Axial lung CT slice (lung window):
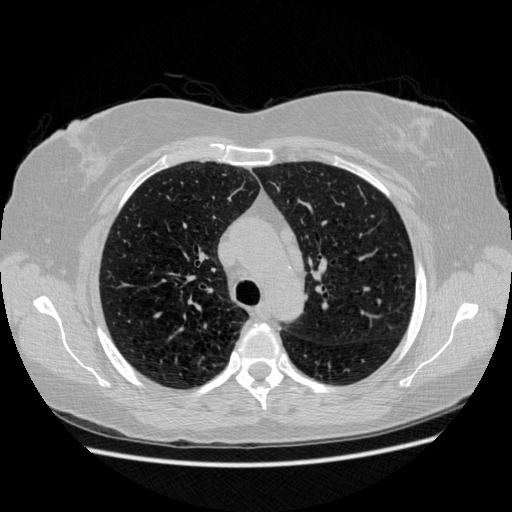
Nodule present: no